Question: my app's views are forced to portrait except one view (movie player) which is landscape.
In the landscape view, I have :
'''
- (BOOL)shouldAutorotate
{
return YES;
}
- (BOOL)shouldAutorotateToInterfaceOrientation: (UIInterfaceOrientation)interfaceOrientation
{
return UIInterfaceOrientationIsLandscape(interfaceOrientation);
}
- (NSUInteger)supportedInterfaceOrientations {
return UIInterfaceOrientationMaskLandscape;
}
'''
the device is in landscape but the view still in portrait mode :
(what you see in the simulator is what I can see in my real device)
Everything works fine for iOS prior to 8.0
Any idea?
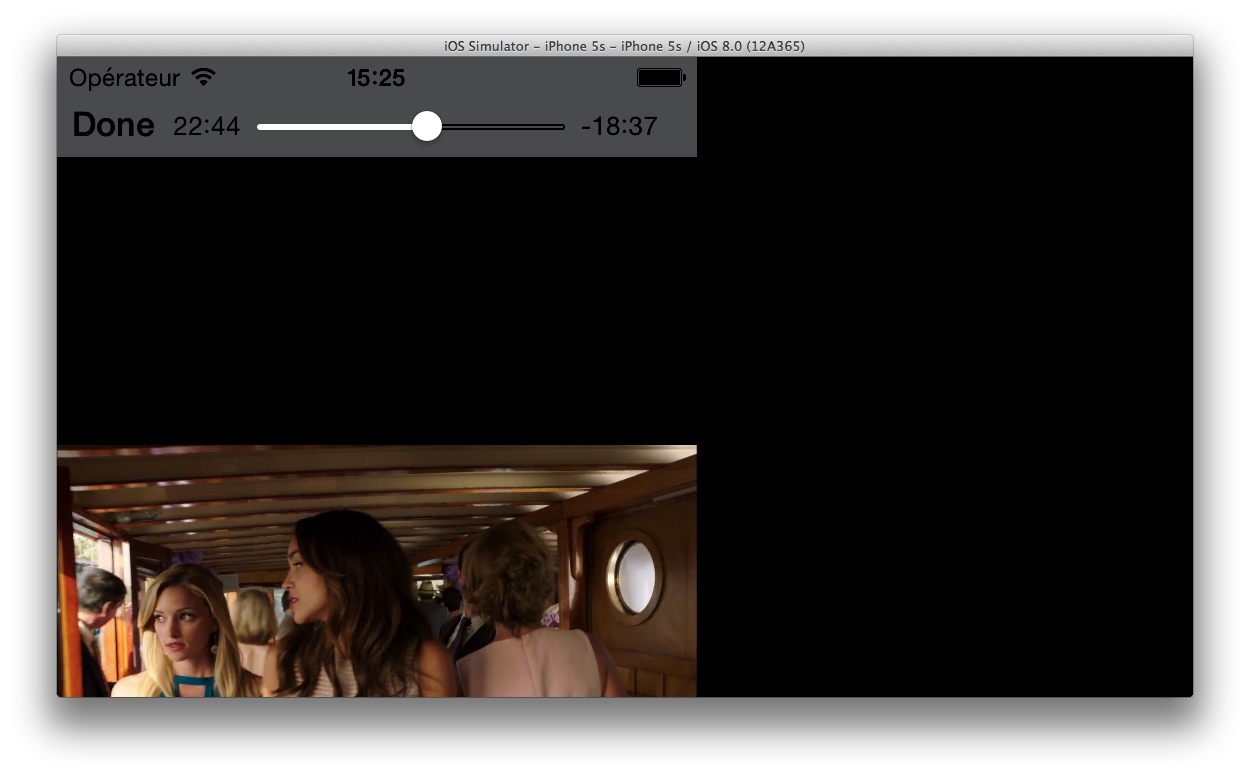
Answer: Try to use
'''
- (void)viewWillTransitionToSize:(CGSize)size withTransitionCoordinator:(id<UIViewControllerTransitionCoordinator>)coordinator
'''
for iOS 8